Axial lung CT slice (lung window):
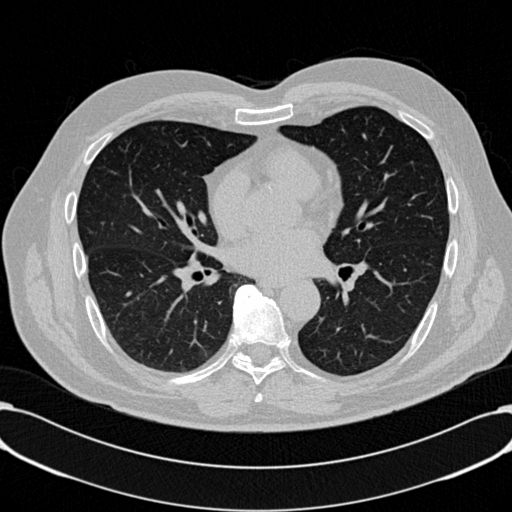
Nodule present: no